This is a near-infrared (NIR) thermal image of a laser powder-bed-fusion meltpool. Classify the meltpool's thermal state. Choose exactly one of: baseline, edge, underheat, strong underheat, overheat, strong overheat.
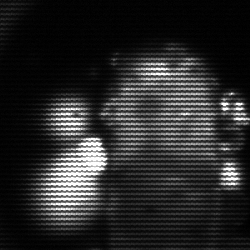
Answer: strong underheat